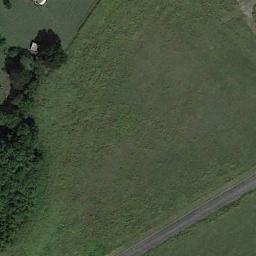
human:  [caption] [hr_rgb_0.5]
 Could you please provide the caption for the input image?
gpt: This meadow has dense grasses and some trees and a road goes through the meadow .

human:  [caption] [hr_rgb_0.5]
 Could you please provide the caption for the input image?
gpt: The entire image is dominated by grass .

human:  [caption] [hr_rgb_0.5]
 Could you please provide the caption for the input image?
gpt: There are many trees on the left of the meadow .

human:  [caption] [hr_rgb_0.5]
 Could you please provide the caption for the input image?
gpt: There are many green trees and a straight road on the green grass, And a building .

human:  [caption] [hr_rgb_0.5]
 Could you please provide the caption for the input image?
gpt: There are some trees and a road beside the green meadow .